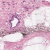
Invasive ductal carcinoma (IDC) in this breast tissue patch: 0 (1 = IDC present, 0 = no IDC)